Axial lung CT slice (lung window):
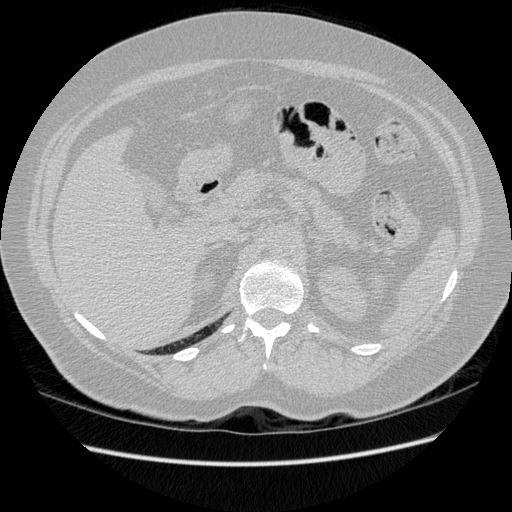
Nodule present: no